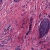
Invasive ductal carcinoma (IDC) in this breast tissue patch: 0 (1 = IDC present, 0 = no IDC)